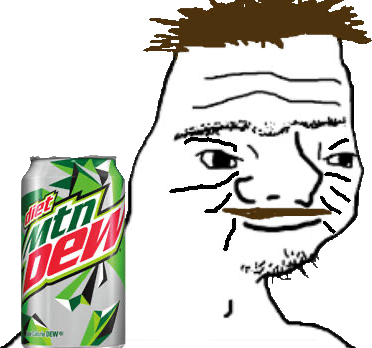
Label: 5_Boomer